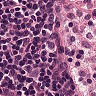
Metastatic tissue present: no